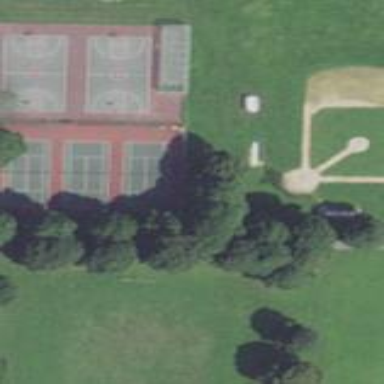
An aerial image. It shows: Sports centre for tennis and basketball activities on leisure land.